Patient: sex M, age 57
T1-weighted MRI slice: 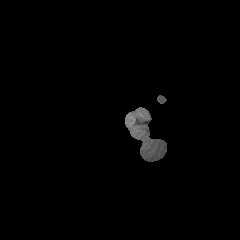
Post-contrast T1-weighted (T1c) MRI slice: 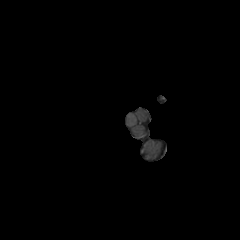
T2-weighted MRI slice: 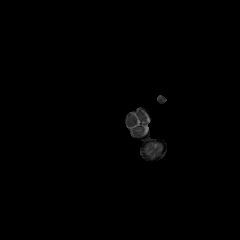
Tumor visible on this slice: no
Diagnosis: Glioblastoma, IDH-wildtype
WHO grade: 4